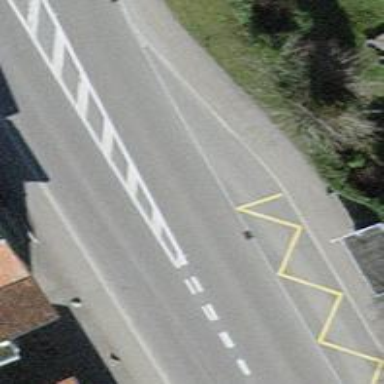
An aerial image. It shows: Public transport stop position.